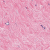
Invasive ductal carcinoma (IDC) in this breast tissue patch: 0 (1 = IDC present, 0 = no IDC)